Question: I am trying to optimize my site to accomplish at least 90 on YSlow and PageSpeed.
I am doing pretty well. But in the following result, there are 4 images that show that take 9-10 seconds to load. If you see the detail, it actually shows that of those 10 seconds, mostluy 99% is while connecting only.
This is a magento store, and I am not sure what I should do to fix this problem because the images are not really big.
<URL>

Thank you
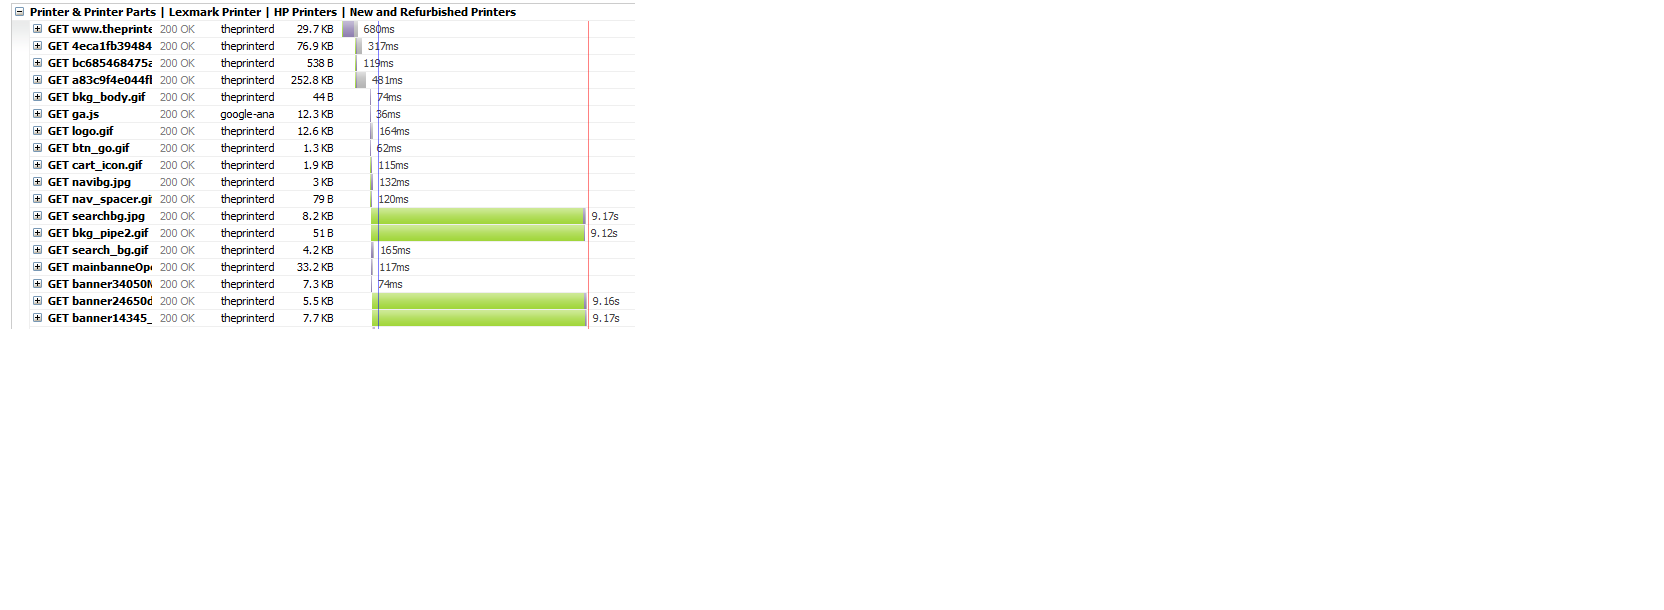
Answer: Interesting, even <URL>, but I can make some guesses:
- - - <URL>
I'd suggest trialling converting them to Base64 Data URIs and updating the CSS to see if that improves the performance. <URL>.